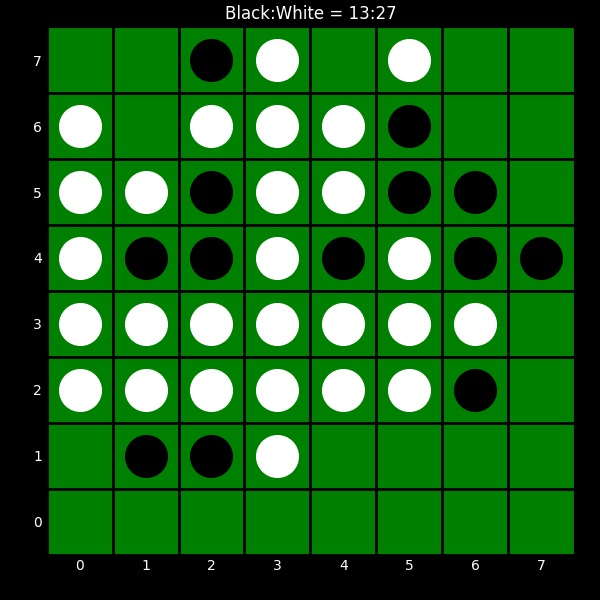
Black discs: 13
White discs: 27